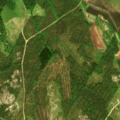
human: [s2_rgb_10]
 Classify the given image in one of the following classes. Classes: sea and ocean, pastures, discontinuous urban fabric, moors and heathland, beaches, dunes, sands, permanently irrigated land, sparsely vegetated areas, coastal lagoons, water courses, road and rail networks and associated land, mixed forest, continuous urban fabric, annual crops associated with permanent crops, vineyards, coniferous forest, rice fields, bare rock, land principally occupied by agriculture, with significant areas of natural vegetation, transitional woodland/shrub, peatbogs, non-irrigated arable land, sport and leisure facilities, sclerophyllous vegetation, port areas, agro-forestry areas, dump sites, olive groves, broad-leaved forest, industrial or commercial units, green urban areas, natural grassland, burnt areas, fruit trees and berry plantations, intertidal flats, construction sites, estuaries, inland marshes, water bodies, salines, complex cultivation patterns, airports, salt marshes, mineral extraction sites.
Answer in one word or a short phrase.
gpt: non-irrigated arable land, coniferous forest, transitional woodland/shrub